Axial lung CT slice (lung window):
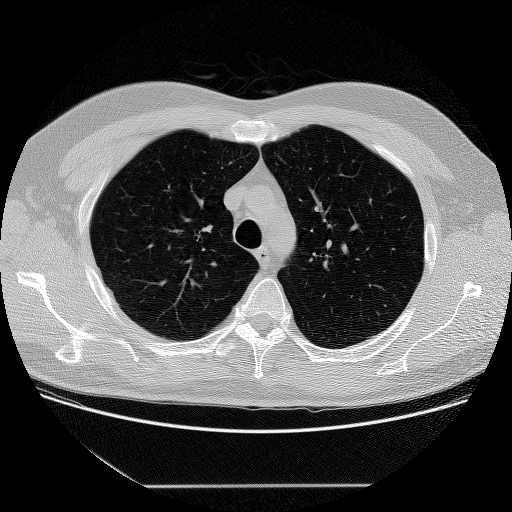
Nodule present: no